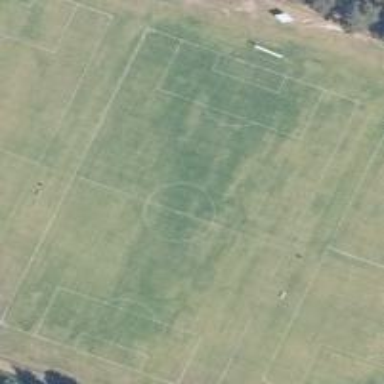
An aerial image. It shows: Soccer pitch designated for leisure and sports activities.